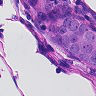
Metastatic tissue present: yes